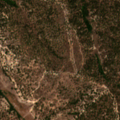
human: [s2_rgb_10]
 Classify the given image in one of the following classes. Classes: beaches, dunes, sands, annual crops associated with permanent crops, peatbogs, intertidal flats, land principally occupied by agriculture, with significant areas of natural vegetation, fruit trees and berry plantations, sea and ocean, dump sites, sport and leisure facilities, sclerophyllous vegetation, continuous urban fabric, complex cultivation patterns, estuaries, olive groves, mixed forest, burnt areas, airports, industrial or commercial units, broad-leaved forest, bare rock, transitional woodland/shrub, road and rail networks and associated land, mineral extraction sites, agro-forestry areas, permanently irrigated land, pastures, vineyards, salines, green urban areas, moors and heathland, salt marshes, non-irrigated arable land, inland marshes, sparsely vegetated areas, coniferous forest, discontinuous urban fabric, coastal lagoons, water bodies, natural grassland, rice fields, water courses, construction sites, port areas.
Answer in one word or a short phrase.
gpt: agro-forestry areas, broad-leaved forest